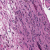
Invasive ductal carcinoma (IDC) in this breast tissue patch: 1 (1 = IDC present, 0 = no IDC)